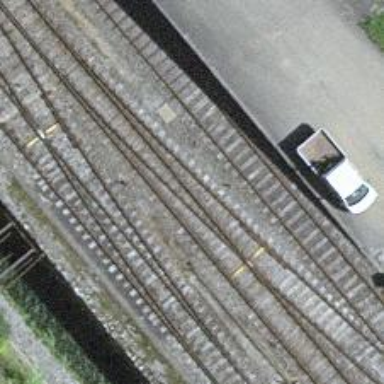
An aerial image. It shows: Rail siding with electrified tracks using contact line.